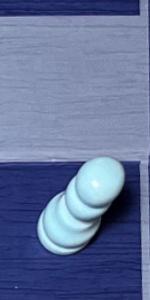
Label: Pawn_White